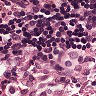
Metastatic tissue present: no